Question: What is the result of this measurement?
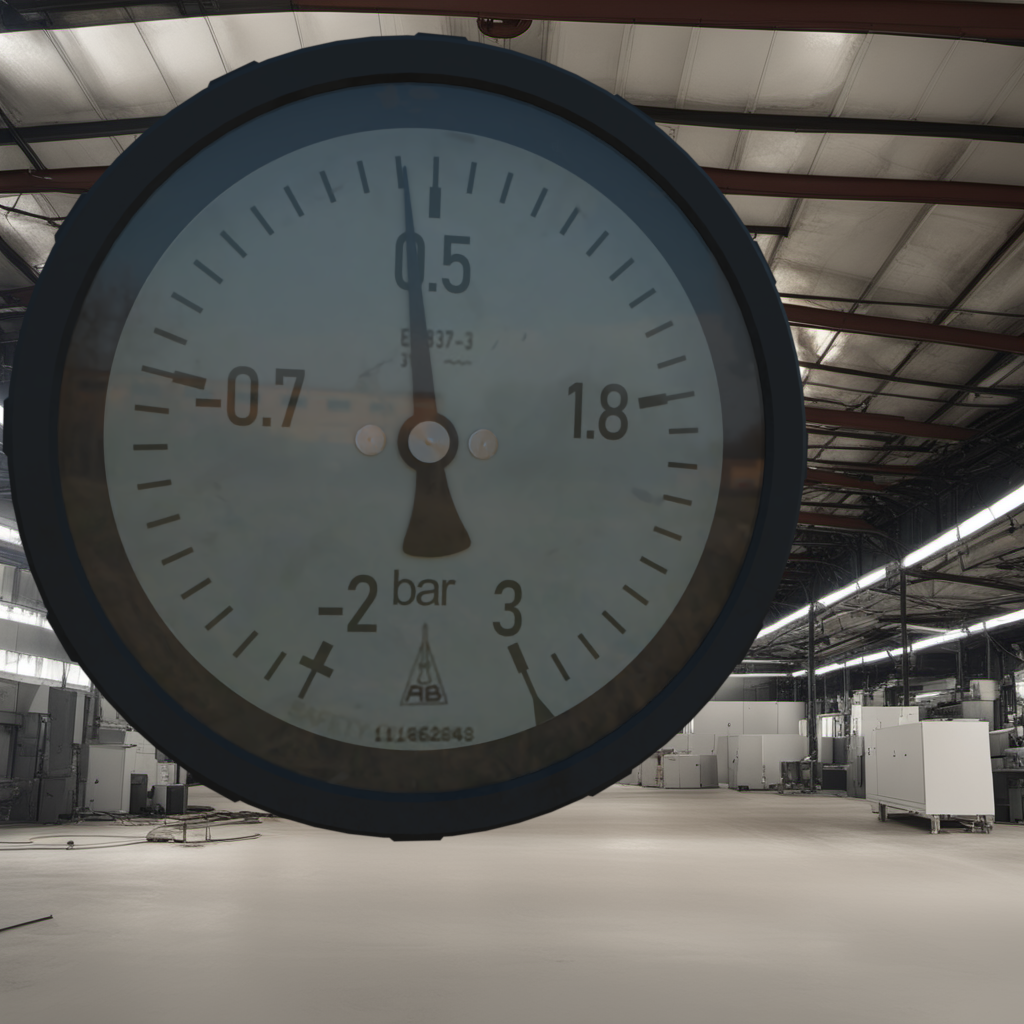
Answer: The result is 0.39
Question: What is the range of this measurement?
Answer: The range is from -2 to 3
Question: What is the minimum and maximum reading range of the measurement in the image?
Answer: The minimum value is -2 and the maximum value is 3